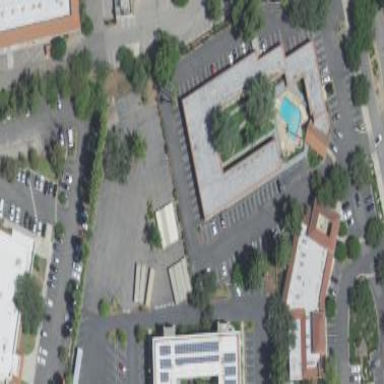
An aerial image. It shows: Hotel building.